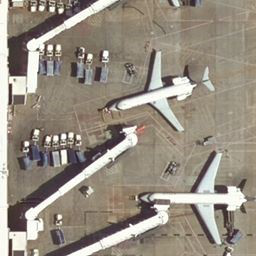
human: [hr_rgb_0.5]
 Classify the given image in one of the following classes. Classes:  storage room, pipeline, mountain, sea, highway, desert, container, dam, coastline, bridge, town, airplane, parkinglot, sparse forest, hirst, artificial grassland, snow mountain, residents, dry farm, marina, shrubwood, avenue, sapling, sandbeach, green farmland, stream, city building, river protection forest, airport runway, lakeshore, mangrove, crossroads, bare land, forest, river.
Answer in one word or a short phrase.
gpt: airplane